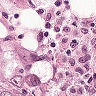
Metastatic tissue present: yes